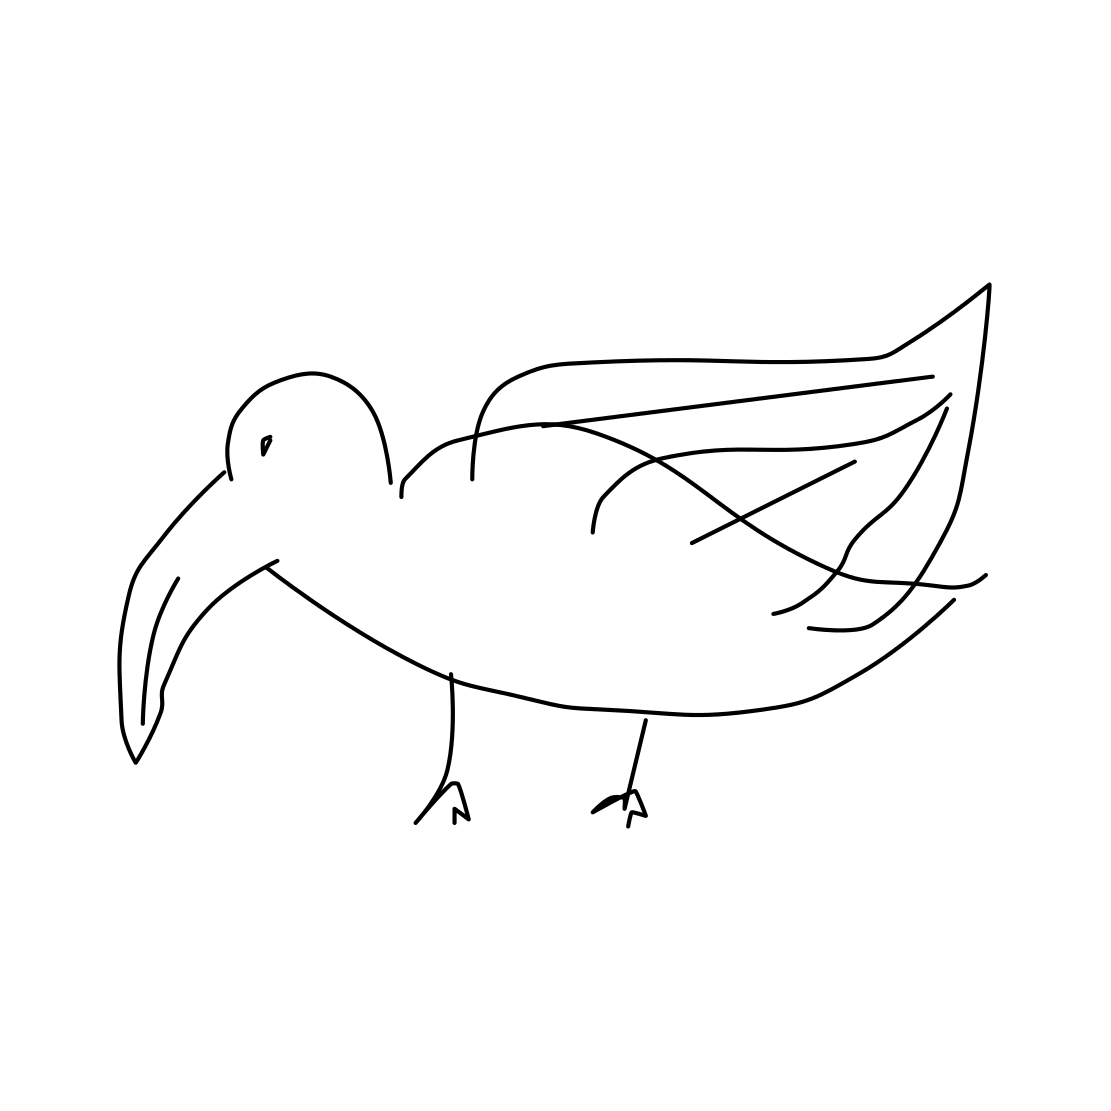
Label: parrot